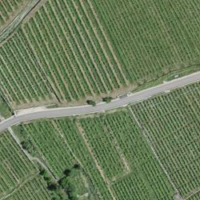
EUNIS habitat code: 40
Species observed at this site:
Cydonia oblonga